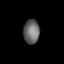
Tissue: lung
Cell type: T cells
Senescence score: 0.2081
Nuclear area (px): 377
Mean DAPI intensity: 103.836